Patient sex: M
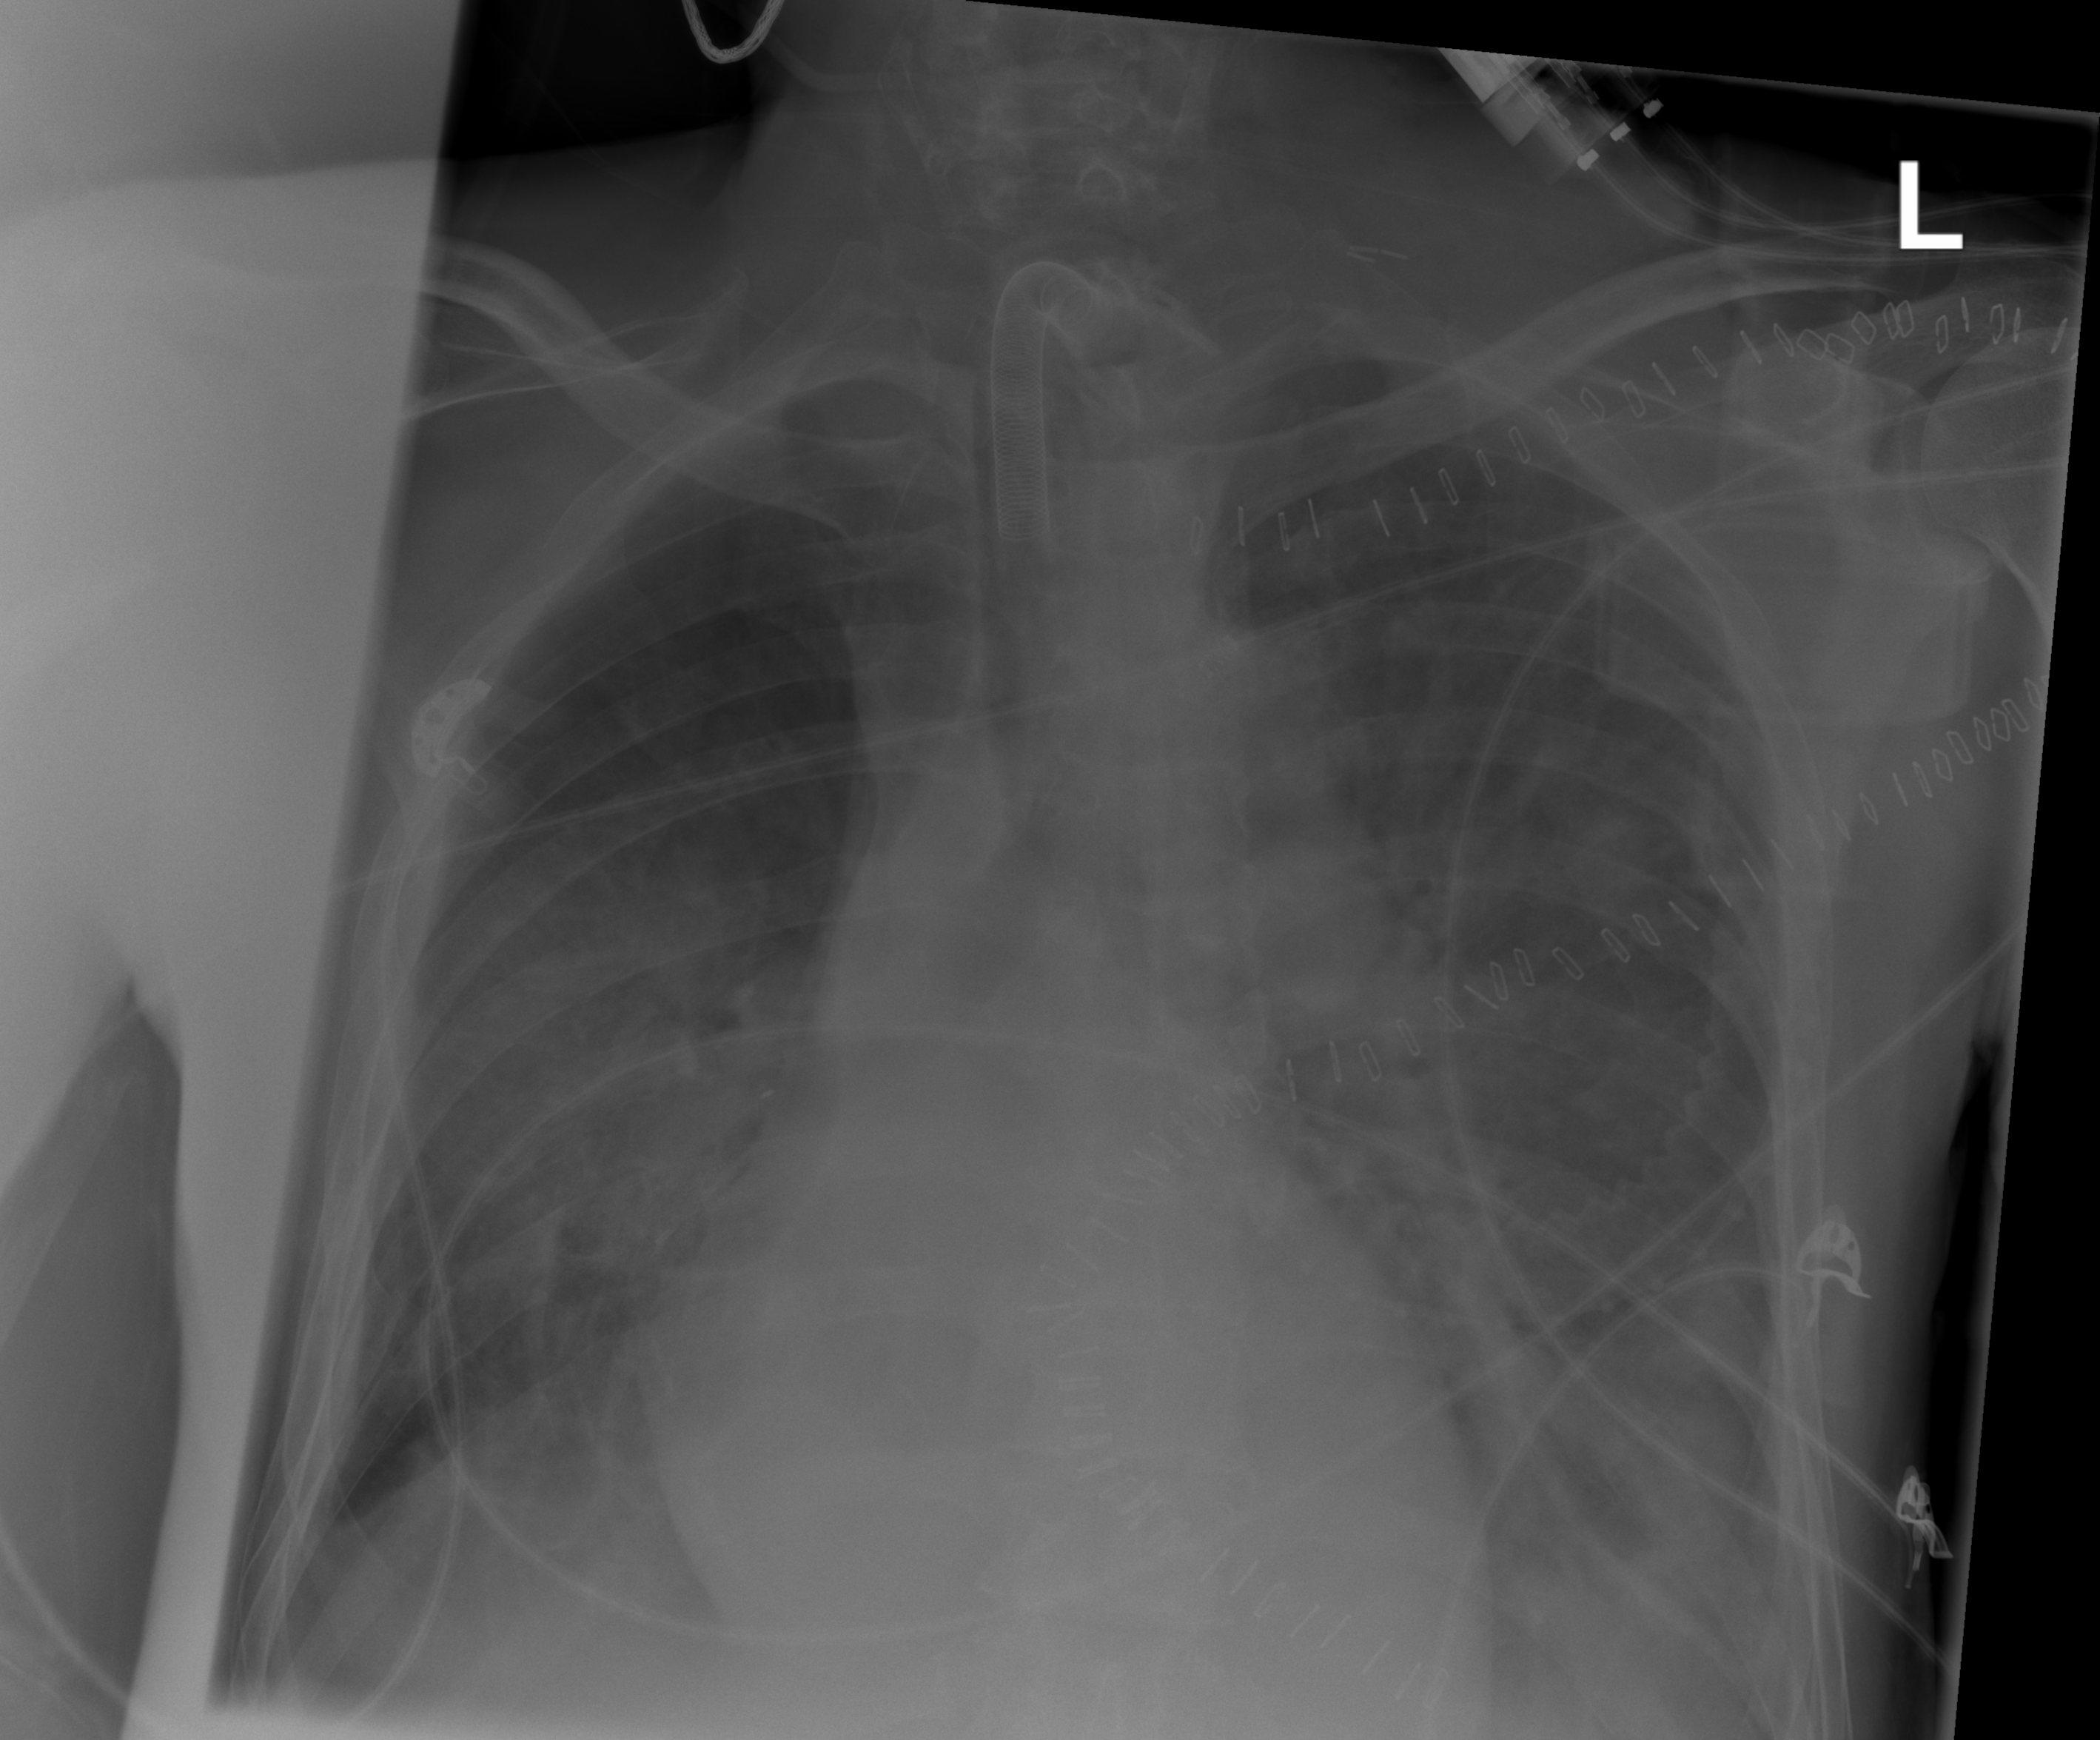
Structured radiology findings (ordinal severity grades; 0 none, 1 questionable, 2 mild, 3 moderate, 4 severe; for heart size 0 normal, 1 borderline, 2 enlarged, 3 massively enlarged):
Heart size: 0
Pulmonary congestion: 2
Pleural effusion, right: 2
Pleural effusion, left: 3
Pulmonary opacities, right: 2
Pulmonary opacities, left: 2
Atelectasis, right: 2
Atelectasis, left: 2